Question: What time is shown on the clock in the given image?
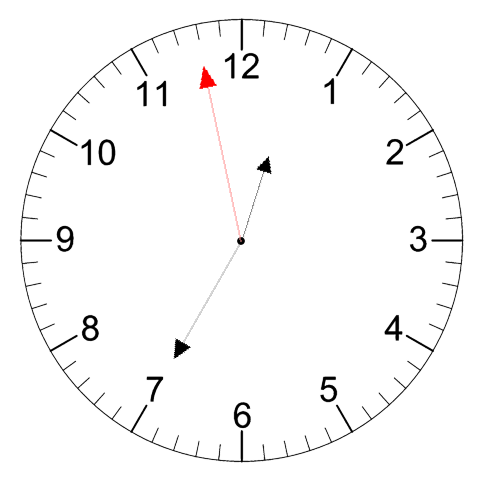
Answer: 12:34:58